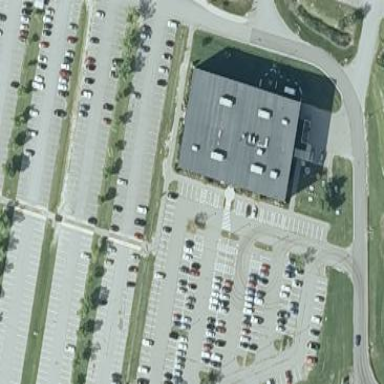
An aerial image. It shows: Office building.